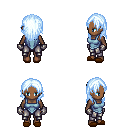
a pixel art fantasy rpg character, female body template, human, dark skin, blue vest, metal pants, white cyan long hairstyle, metal gloves, brown slippers, four views (front, back, left, right), 2x2 character sprite sheet, small pixel art, hard edges, no anti-aliasing